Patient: sex M, age 38
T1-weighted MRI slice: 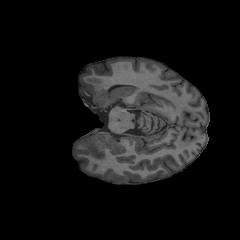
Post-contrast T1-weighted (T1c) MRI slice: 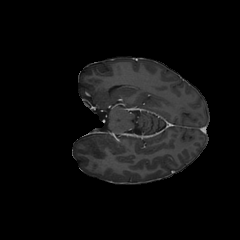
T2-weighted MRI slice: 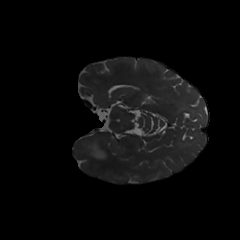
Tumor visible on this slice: yes
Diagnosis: Astrocytoma, IDH-mutant
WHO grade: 3